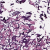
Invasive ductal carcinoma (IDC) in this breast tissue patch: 0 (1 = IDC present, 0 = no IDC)